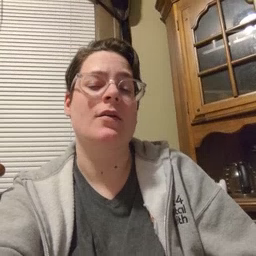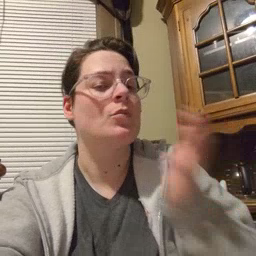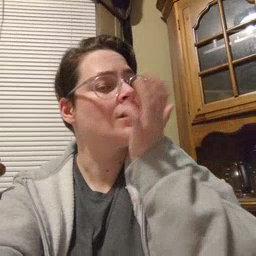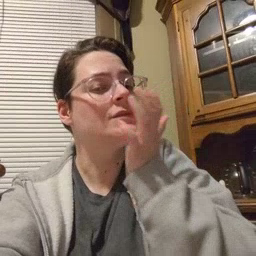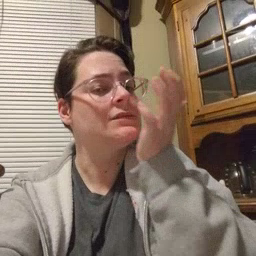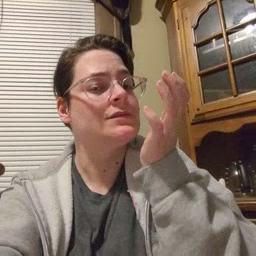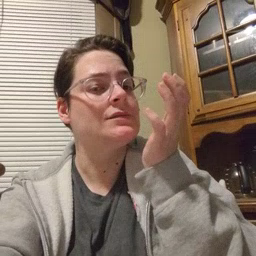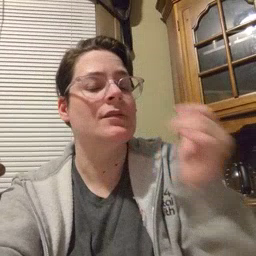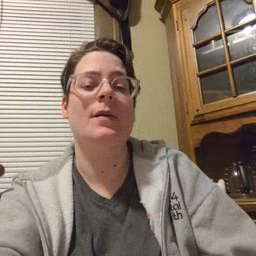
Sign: grass